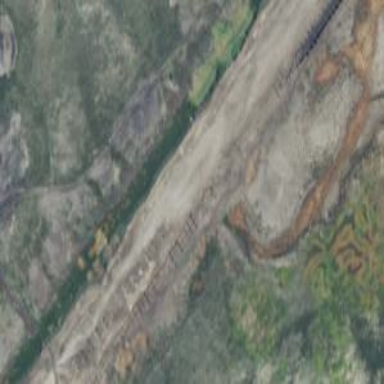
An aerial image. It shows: Abandoned railway viaduct.